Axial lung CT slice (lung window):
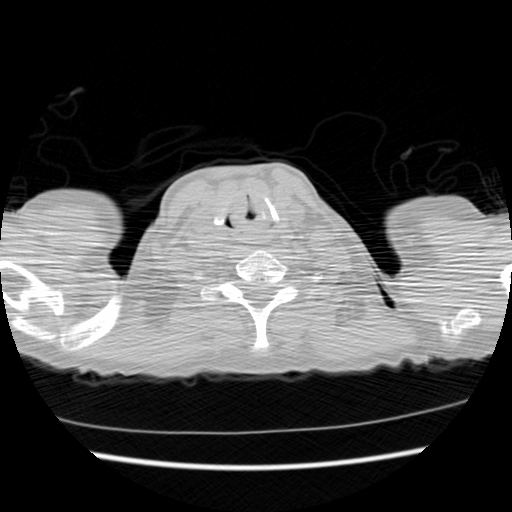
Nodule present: no